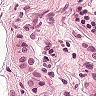
Metastatic tissue present: yes